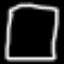
Label: square